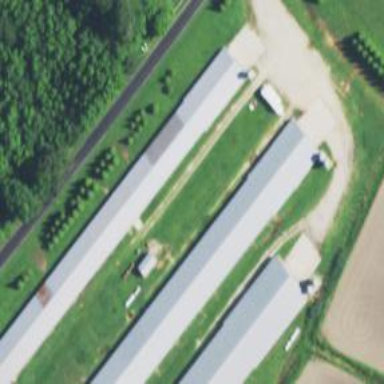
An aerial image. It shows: Farm auxiliary building.